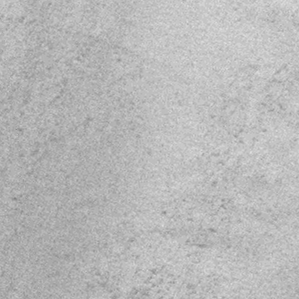
Label: frost